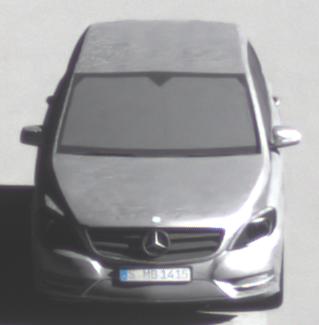
Make: Mercedes-Benz
Model: B 180 BlueEFFICIENCY
Detailed model: B-Class (246)
Model produced from: 2011/11
Model produced until: 2012/10
Doors: 5
Color: white
Road condition: dry road
Daytime: morning or afternoon
Contrast: high contrast